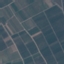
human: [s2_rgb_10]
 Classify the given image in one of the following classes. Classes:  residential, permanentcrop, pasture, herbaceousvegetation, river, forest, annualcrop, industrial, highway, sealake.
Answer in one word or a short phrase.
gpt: PermanentCrop